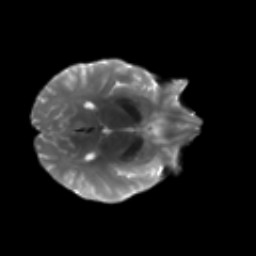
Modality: T2w
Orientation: axial
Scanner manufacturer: siemens
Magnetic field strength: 3 T
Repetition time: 4.16 s
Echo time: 0.0806 s